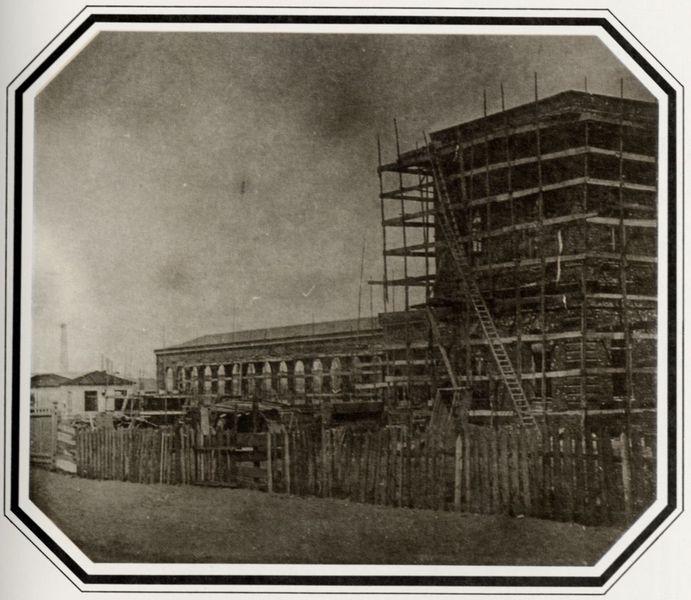
Titel: Bahnhofsgebäude Altona im Bau, von Süd-Ost, Altona
Künstler: Carl Ferdinand Stelzner
Standort: Hamburg
Institution: Altonaer Museum
Schlagwörter: himmel, weiß, wolken, fenster, grau, holz, schwarz, straße, säule, säulen, dach, gebäude, gras, haus, rasen, weg, wiese, zaun, alt, architektur, stein, steine, häuser, schornstein, turm, bogen, dächer, mauer, latten, lattenzaun, fabrik, industrie, leiter, columns, oil, white, window, black, dark, empty, grey, old, windows, picture, wooden, bretter, halle, foto, fotografie, photographie, bögen, eisen, ruine, gerüst, mauerwerk, schwarz weiß, bahnhof, photo, bauhaus, wood, cloud, sky, stone, building, house, houses, roof, tower, historismus, metal, steel, grass, paper, black and white, frame, stahl, bau, ladder, latte, storm, door, fence, town, bretterzaun, säulenhalle, historisch, photografie, baustelle, city, holzbretter, gebaude, cathedral, buildings, floors, construction, factory, ground, hochhaus, renovierung, smog, rohbau, war, trist, farm, baugerüst, bauzaun, leitern, gerüste, ghost, structure, holzlatten, scary, photograph, photography, maer, barn, broken, pole, industrial, skyscraper, sticks, machine, levels, horror, framed, poles, post, aguerreotypie, pillars, phot, gloomy, t, film, octogon, depression, pylon, scaffolding, imcomplete, fece, partial, scaffold, collum, finish, abandon, torn down, omg, incomplete', done, multi-storey, demolished buiding, building being made